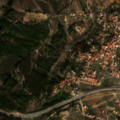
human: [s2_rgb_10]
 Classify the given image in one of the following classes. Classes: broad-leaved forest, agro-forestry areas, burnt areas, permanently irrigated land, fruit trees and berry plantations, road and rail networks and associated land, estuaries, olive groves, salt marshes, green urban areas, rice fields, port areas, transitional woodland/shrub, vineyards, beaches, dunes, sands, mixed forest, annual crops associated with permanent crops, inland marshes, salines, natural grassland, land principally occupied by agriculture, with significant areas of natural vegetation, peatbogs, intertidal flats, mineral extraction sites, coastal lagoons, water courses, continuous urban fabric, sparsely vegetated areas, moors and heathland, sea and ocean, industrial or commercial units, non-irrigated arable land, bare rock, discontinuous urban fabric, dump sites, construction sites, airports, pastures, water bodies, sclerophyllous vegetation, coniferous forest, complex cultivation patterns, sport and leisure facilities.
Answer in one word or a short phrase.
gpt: discontinuous urban fabric, complex cultivation patterns, land principally occupied by agriculture, with significant areas of natural vegetation, broad-leaved forest, coniferous forest